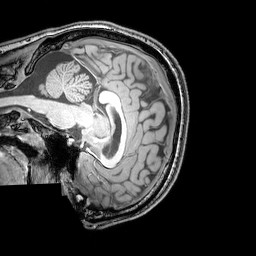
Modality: T1w
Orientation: sagittal
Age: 24
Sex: male
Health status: healthy
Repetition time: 0.081 s
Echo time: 0.037 s